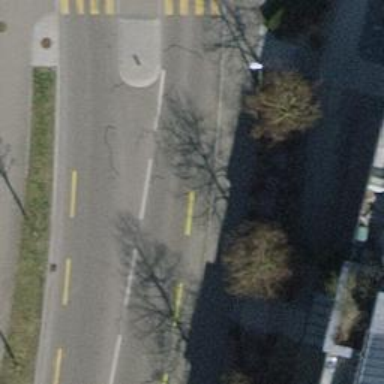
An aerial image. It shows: Primary highway with asphalt surface. There are separate sidewalks on both sides and dedicated lanes for cyclists on both sides as well.